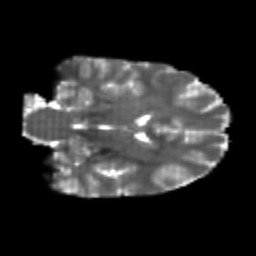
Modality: T2w
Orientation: coronal
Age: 25
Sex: female
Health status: healthy
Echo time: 0.074 s